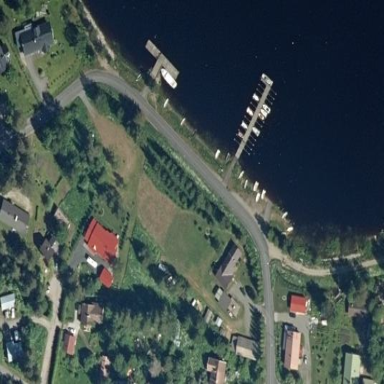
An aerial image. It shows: Boat storage facility.